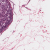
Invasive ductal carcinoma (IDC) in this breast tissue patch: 0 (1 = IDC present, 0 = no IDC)